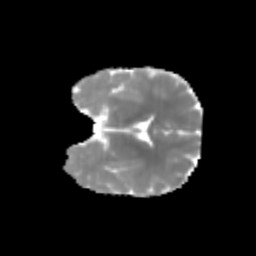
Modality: MD
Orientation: coronal
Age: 6
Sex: male
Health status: healthy